【题型】解答题　【知识点】解析几何　【难度】medium
已知椭圆 $C: \frac{x^2}{a^2} + \frac{y^2}{b^2} = 1\ (a > b > 0)$ 的离心率为 $\frac{\sqrt{6}}{3}$，点 $A(3,3)$ 在椭圆上，直线 $l: x = 4$ 与 $x$ 轴交于点 $B$。

(1) 求椭圆的标准方程；

(2) 过点 $B$ 的直线交椭圆于 $C$，$D$ 两点（$C$ 在 $D$ 的左侧），直线 $AC$，$AD$ 分别与直线 $l$ 交于 $E$，$F$ 两点，直线 $AC$，$AD$ 的斜率记为 $k_1$，$k_2$。

① 求证：$k_1 + k_2$ 为定值；

② 点 $G$ 为 $CF$ 中点，若 $S_{\triangle CDE} = \lambda S_{\triangle GDF}$，求实数 $\lambda$ 的取值范围。
【解答】
\textbf{【答案】} (1) $\frac{x^2}{12} + \frac{y^2}{4} = 1$
(2) ① 证明见解析；② $(0, 3 + 2\sqrt{3}]$

\textbf{【解析】} (1) 由题意 $e = \frac{c}{a} = \frac{\sqrt{6}}{3}$，$\frac{9}{a^2} + \frac{9}{b^2} = 1$，
因为 $c^2 = a^2 - b^2$，所以 $\frac{c^2}{a^2} = \frac{a^2 - b^2}{a^2} = 1 - \frac{b^2}{a^2} = \frac{2}{3}$，所以 $a^2 = 3b^2$。
所以 $\frac{9}{3b^2} + \frac{9}{b^2} = \frac{1}{b^2} + \frac{9}{b^2} = 1$，解得 $b^2 = 4$，则 $a^2 = 12$。
所以椭圆的标准方程为 $\frac{x^2}{12} + \frac{y^2}{4} = 1$。

---

(2) ① $A(3,1)$，$B(4,0)$，直线 $BC$ 的方程为 $y = k(x - 4)$。
联立该直线与椭圆方程得 $\frac{x^2}{12} + \frac{k^2(x - 4)^2}{4} = 1$，化简得 $(3k^2 + 1)x^2 - 24k^2x + 48k^2 - 12 = 0$。
由 $\Delta = (24k^2)^2 - 4(12k^2 + 3)(12k^2 - 3) > 0$，解得 $k^2 < 1$。

设 $C(x_1,y_1)$，$D(x_2,y_2)$，$(x_1 < x_2 < 4)$。
由韦达定理可得 $x_1 + x_2 = \frac{24k^2}{3k^2 + 1}$，$x_1x_2 = \frac{48k^2 - 12}{3k^2 + 1}$。

所以 $k_1 + k_2 = \frac{y_1 - 1}{x_1 - 3} + \frac{y_2 - 1}{x_2 - 3} = \frac{k(x_1 - 4) - 1}{x_1 - 3} + \frac{k(x_2 - 4) - 1}{x_2 - 3}$
$= \frac{k(x_1 - 3) - k - 1}{x_1 - 3} + \frac{k(x_2 - 3) - k - 1}{x_2 - 3} = 2k - (k + 1)\left(\frac{1}{x_1 - 3} + \frac{1}{x_2 - 3}\right)$
$= 2k - \frac{(k + 1)(x_1 + x_2 - 6)}{x_1x_2 - 3(x_1 + x_2) + 9}$
$= 2k - \frac{(k + 1)\left(\frac{24k^2}{3k^2 + 1} - 6\right)}{\frac{48k^2 - 12}{3k^2 + 1} - \frac{72k^2}{3k^2 + 1} + 9}$
$= 2k - \frac{(k + 1)(24k^2 - 18k^2 - 6)}{48k^2 - 12 - 72k^2 + 27k^2 + 9} = 2k - \frac{(k + 1)(6k^2 - 6)}{3k^2 - 3}$
$= 2k - 2k - 2 = -2$，
所以 $k_1 + k_2$ 为定值，定值为 $-2$。

---

② 设直线 $AD$ 的方程为 $y - 1 = k_2(x - 3)$，即 $k_2x - y - 3k_2 + 1 = 0$。
令 $x = 4$，则 $y = k_2 + 1$，所以 $F(4,k_2 + 1)$。
设直线 $AC$ 的方程为 $y - 1 = k_1(x - 3)$，同理可得 $E(4,k_1 + 1)$。
则由①知 $y_E + y_F = k_1 + k_2 + 2 = 0$，所以 $|y_E| = |y_F|$。

所以 $S_{\triangle EDF} = \frac{1}{2}|y_E - y_F|(4 - x_2)$，
又 $S_{\triangle CDE} = \frac{1}{2}S_{\triangle CDF} = \frac{1}{2}(S_{\triangle EDF} - S_{\triangle CDE}) = \frac{1}{2}|y_E|(4 - x_2) - \frac{1}{2}|y_E|(4 - x_1) = \frac{1}{2}|y_E|(x_2 - x_1)$，
又 $S_{\triangle GDF} = \frac{1}{2}S_{\triangle CDF}$，所以 $\lambda = \frac{x_2 - x_1}{2(4 - x_2)} > 0$。

由方程 $(3k^2 + 1)x^2 - 24k^2x + 48k^2 - 12 = 0\ (k^2 < 1)$，
可得 $x_1 = \frac{24k^2 - \sqrt{48(1 - k^2)}}{2(1 + 3k^2)}$，$x_2 = \frac{24k^2 + \sqrt{48(1 - k^2)}}{2(1 + 3k^2)}$，
所以 $\lambda = \frac{\frac{\sqrt{48(1 - k^2)}}{1 + 3k^2}}{2\left[4 - \frac{24k^2 + \sqrt{48(1 - k^2)}}{2(1 + 3k^2)}\right]} = \frac{\sqrt{3(1 - k^2)}}{2 - \sqrt{3(1 - k^2)}} > 0$。

令 $\sqrt{3(1 - k^2)} = t\ (0 < t < \sqrt{3})$，
则 $\lambda = \frac{t}{2 - t} = \frac{1}{\frac{2}{t} - 1} \in (0, 3 + 2\sqrt{3}]$，
所以 $\lambda$ 的范围是 $(0, 3 + 2\sqrt{3}]$。

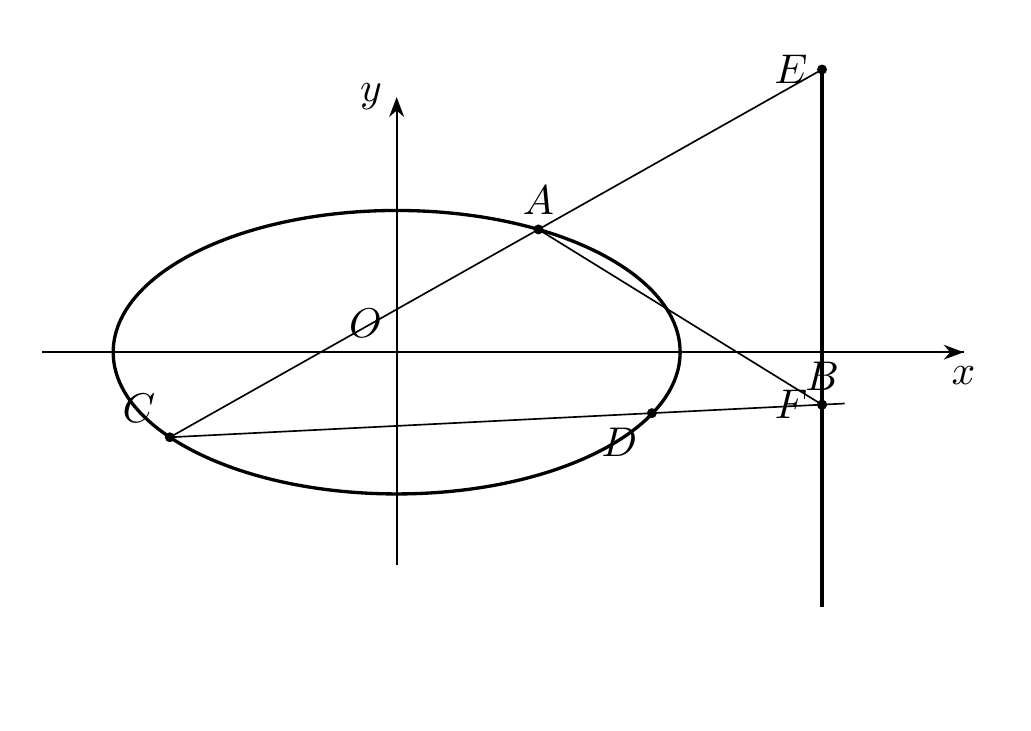